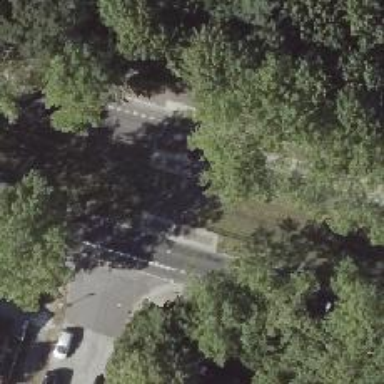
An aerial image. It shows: Uncontrolled tram railway crossing.